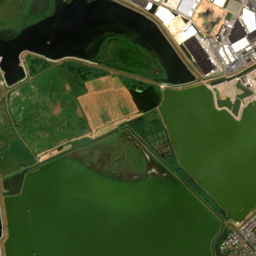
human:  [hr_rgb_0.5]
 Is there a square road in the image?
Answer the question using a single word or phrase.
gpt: no

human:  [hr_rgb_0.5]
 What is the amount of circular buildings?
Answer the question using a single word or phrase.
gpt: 1

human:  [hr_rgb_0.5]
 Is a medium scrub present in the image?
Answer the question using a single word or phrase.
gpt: yes

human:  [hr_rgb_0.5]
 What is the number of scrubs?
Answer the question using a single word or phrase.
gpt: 5

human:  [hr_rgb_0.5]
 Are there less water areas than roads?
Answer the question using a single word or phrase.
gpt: yes

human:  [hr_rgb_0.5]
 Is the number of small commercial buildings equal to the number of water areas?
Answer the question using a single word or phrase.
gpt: no

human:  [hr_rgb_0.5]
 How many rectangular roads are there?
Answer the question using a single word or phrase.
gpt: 0

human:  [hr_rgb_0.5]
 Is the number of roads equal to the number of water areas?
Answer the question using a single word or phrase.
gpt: no

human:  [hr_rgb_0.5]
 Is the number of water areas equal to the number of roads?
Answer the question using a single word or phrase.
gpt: no

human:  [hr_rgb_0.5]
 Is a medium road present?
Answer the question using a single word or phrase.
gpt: no

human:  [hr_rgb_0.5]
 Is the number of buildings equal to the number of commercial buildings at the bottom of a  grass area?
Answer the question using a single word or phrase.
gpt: no

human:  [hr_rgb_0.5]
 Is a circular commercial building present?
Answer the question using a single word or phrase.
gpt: no

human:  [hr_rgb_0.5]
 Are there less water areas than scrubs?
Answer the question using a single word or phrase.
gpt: no

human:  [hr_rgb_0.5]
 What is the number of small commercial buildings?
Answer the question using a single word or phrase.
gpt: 13

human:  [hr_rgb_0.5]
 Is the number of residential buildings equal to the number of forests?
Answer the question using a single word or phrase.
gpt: no

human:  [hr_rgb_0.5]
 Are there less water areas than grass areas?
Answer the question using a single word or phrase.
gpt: yes

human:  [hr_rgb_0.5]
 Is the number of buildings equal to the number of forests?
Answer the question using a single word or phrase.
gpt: no

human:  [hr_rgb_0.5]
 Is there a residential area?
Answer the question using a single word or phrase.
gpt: yes

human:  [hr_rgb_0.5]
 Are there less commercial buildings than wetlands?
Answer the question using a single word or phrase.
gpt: no

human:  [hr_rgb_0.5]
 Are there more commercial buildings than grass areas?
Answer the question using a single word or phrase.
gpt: no

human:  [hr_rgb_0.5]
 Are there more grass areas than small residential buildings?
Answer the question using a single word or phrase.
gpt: no

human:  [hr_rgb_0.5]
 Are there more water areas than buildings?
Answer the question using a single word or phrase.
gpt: no

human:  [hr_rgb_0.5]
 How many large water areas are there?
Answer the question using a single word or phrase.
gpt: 16

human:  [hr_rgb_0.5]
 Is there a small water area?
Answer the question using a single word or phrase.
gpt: yes

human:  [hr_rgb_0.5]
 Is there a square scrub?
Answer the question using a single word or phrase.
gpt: no

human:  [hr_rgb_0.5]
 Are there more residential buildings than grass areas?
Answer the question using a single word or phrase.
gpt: yes

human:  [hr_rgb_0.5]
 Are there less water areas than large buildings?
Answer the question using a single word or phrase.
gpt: no

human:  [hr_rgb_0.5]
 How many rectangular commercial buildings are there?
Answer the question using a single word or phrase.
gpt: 11

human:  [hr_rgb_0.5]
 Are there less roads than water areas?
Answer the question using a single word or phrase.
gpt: no

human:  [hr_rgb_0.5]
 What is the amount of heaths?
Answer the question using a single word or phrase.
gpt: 2

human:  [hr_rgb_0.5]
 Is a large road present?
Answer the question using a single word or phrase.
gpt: no

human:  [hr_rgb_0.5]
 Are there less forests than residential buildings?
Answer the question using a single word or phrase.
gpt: yes

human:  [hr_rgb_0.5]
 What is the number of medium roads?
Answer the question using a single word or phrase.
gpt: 0

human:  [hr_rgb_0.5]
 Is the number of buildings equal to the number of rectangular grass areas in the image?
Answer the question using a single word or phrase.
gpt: no

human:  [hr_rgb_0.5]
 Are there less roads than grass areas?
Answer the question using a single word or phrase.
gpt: no

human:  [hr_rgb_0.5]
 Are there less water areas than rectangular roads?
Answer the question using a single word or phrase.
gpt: no